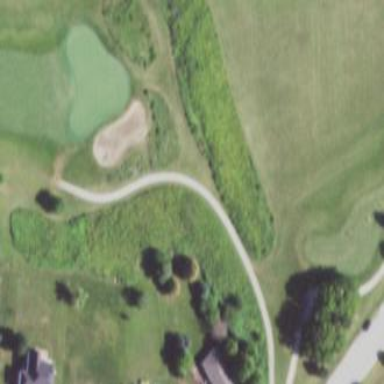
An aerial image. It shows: Area of rough grass used for golf.